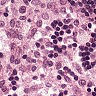
Metastatic tissue present: no